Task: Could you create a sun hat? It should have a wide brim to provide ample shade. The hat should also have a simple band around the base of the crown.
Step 81:
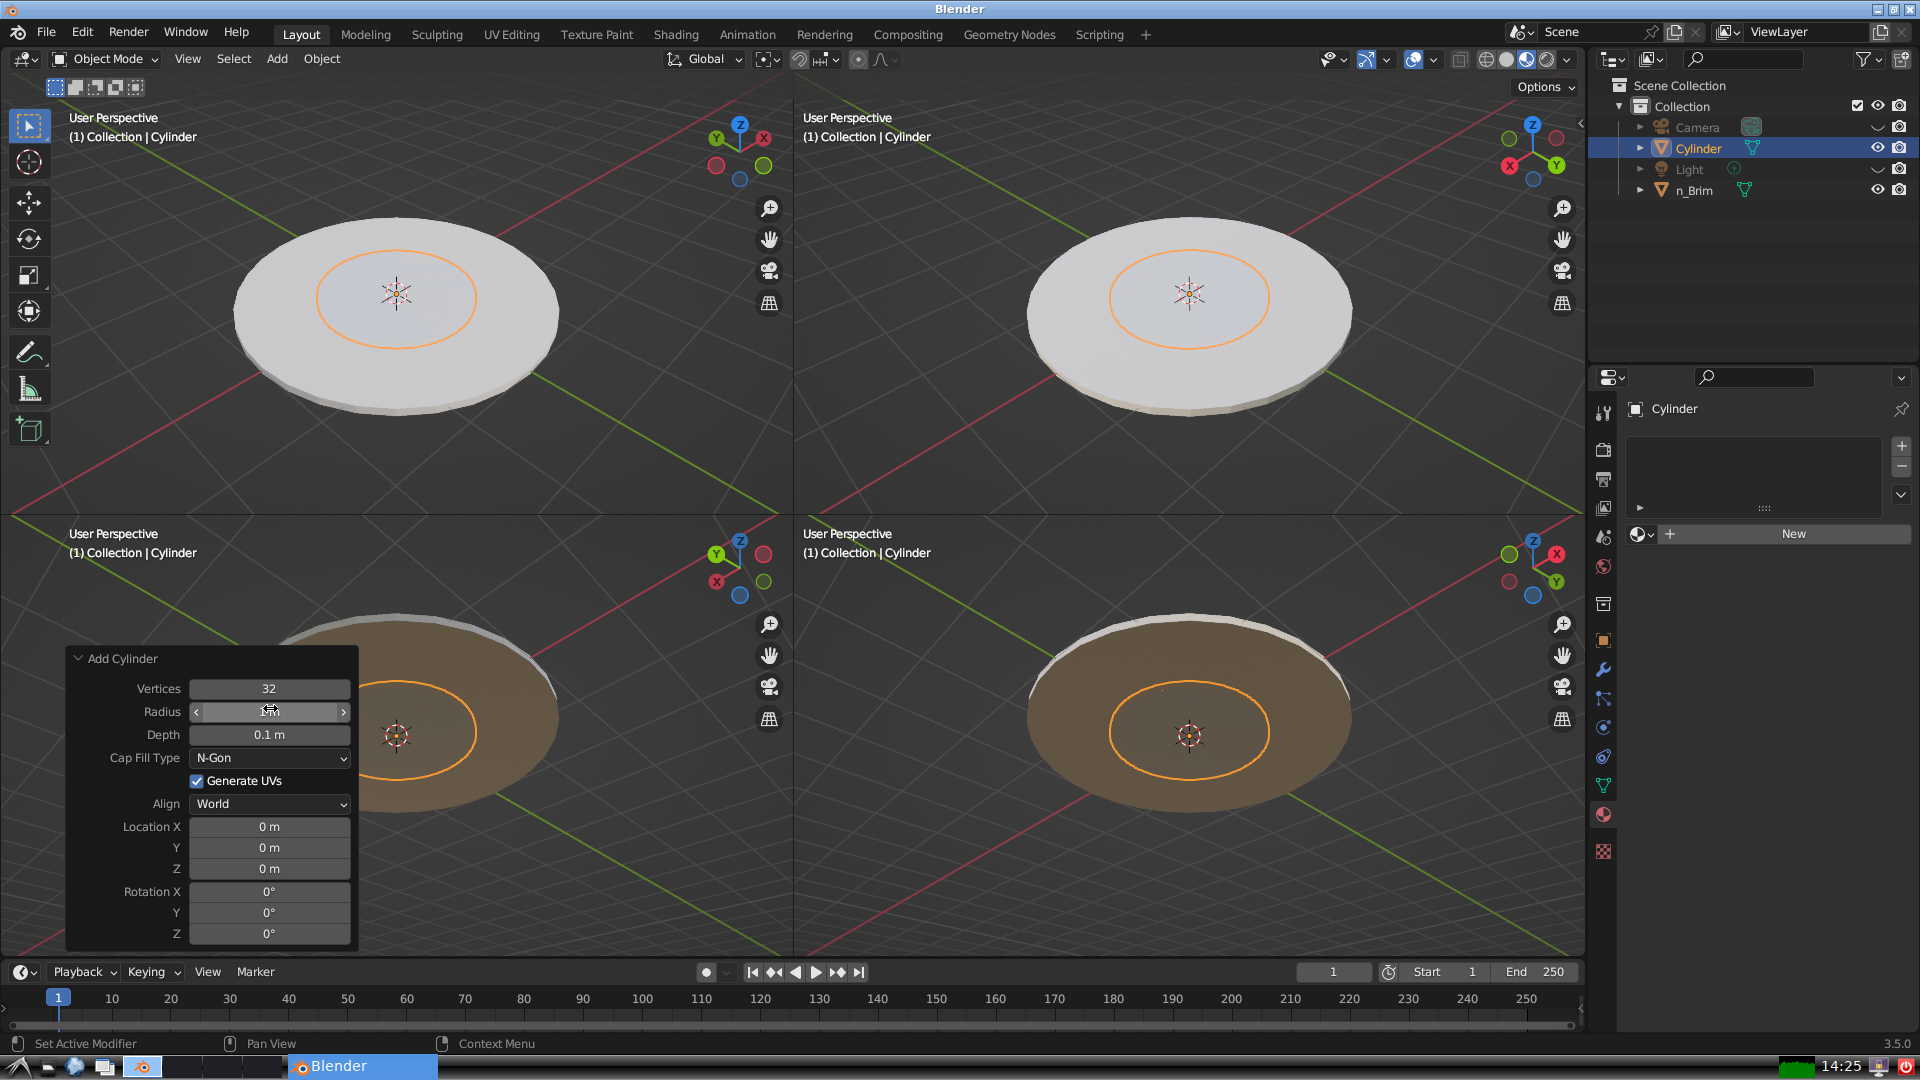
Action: {"mouse_move": [960, 540]}